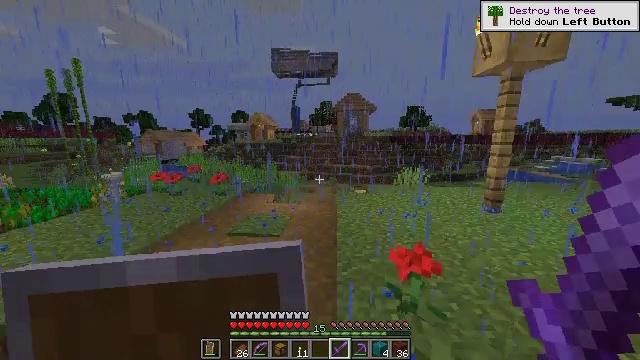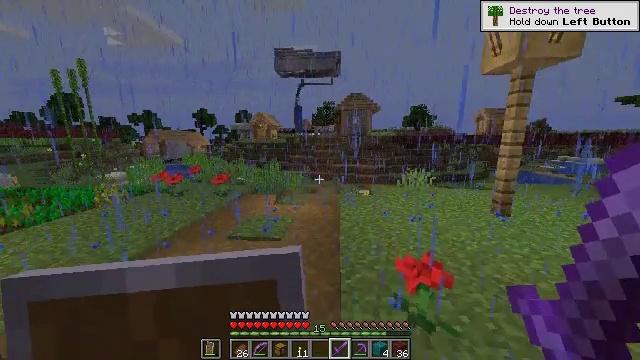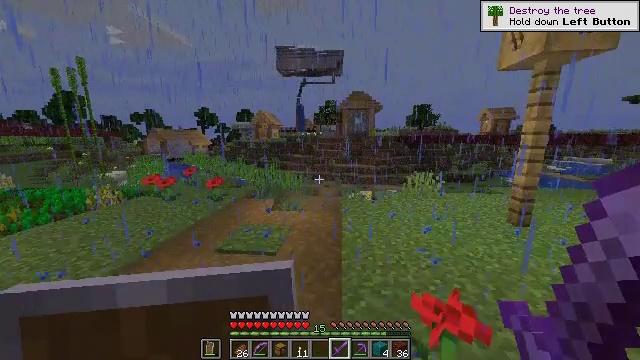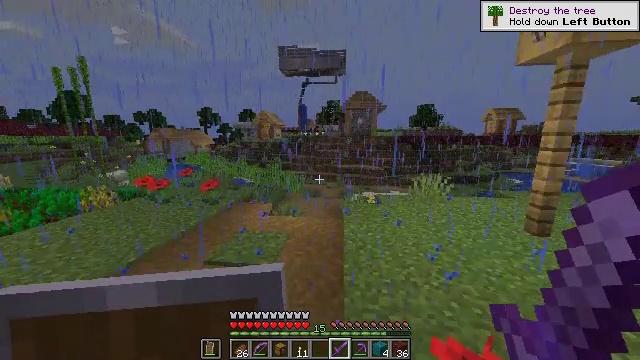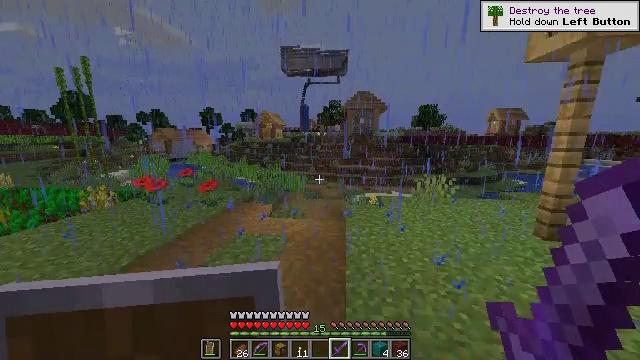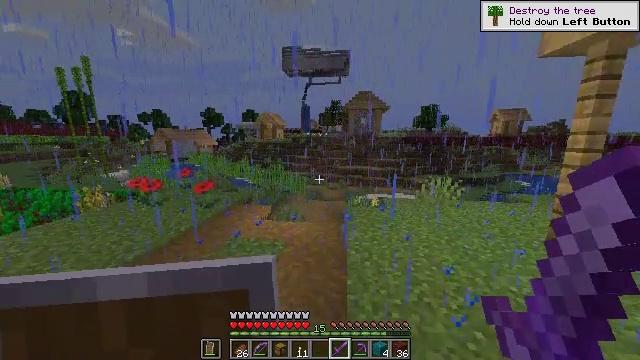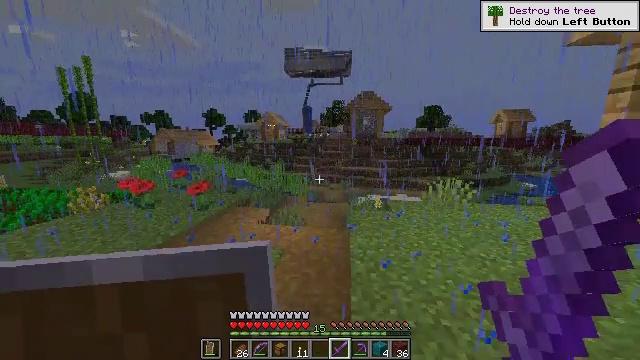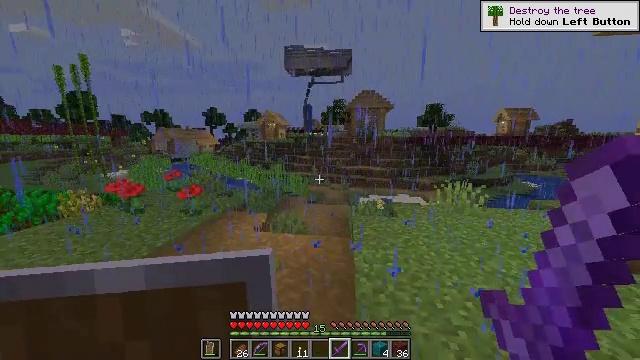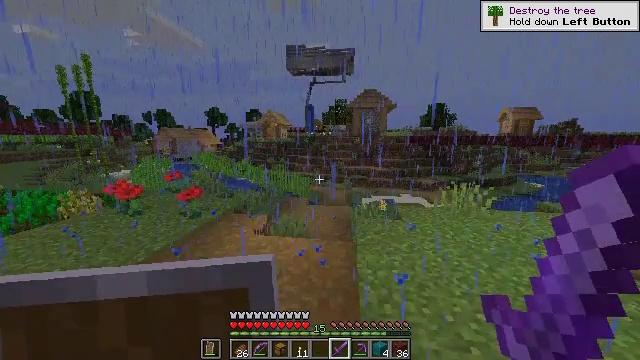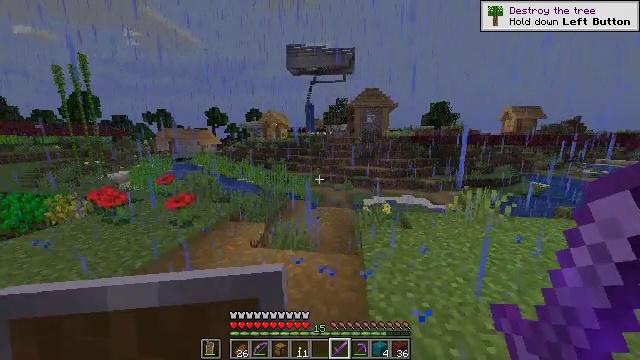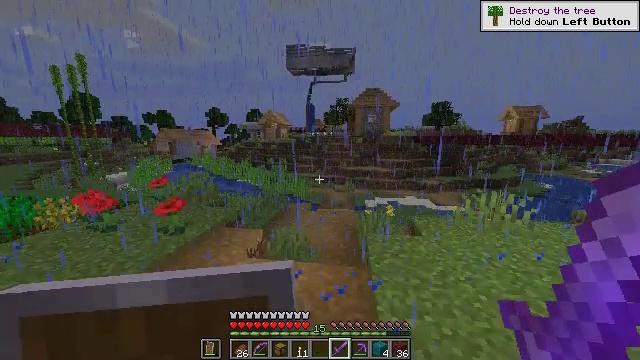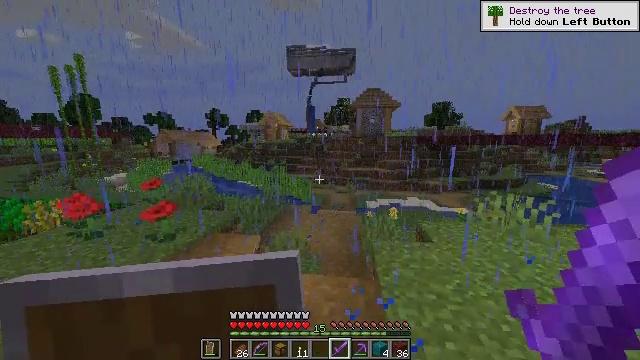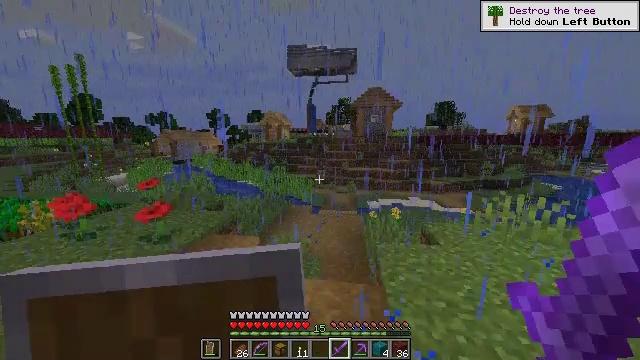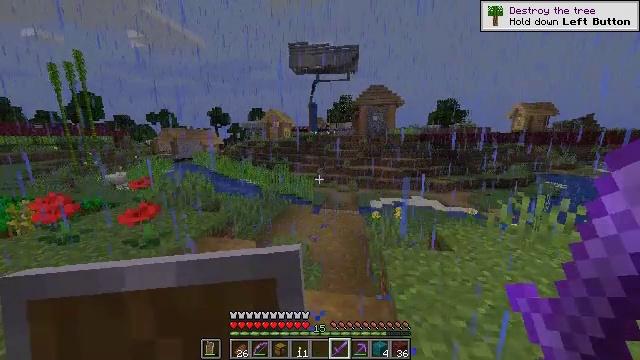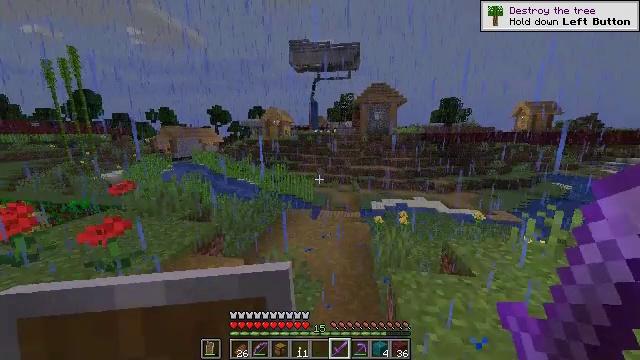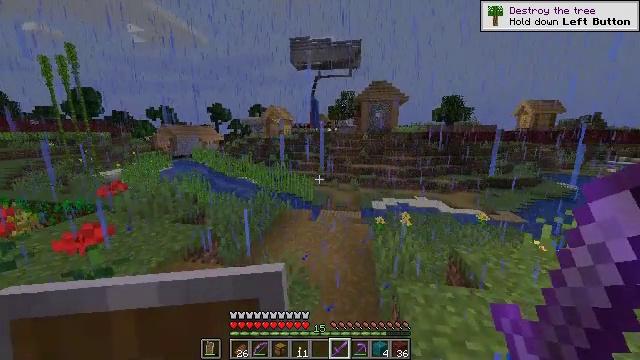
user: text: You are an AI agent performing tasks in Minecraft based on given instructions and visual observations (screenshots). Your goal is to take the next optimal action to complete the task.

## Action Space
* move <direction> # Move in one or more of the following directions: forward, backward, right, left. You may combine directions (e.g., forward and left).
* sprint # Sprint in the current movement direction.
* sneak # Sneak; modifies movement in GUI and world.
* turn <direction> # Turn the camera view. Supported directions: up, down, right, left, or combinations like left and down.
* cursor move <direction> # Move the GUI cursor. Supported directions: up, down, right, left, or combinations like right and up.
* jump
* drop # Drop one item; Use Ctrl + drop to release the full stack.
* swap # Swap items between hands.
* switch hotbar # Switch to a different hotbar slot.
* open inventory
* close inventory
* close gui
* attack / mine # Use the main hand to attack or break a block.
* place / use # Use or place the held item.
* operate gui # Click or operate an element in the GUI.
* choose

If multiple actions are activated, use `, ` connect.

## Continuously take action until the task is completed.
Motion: motion action
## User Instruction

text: Create an ender eye with blaze powder and ender pearl.
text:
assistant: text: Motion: move forward
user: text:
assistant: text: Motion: move forward
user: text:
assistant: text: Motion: move forward
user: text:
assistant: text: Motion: move forward
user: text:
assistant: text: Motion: move forward
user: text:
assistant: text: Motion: move forward
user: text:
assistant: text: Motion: move forward
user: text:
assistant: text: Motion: move forward
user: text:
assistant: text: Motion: move forward
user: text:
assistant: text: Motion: move forward
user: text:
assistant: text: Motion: move forward
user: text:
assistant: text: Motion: move forward
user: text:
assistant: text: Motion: move forward
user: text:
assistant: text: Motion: move forward
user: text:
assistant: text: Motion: move forward
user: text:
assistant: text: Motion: move forward, turn down
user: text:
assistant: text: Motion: move forward, turn down
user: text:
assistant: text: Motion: move forward
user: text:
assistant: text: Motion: move forward
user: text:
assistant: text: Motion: move forward
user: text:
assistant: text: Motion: move forward
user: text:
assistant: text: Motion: move forward
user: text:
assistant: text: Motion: move forward
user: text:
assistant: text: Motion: move forward
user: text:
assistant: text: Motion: move forward
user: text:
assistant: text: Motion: move forward
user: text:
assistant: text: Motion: move forward
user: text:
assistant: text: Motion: move forward
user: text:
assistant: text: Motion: move forward
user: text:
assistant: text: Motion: move forward, turn right